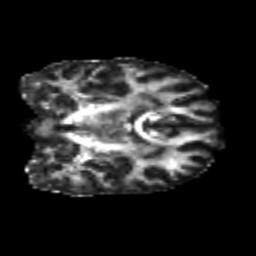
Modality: FA
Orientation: coronal
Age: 22
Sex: female
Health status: healthy
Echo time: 0.074 s